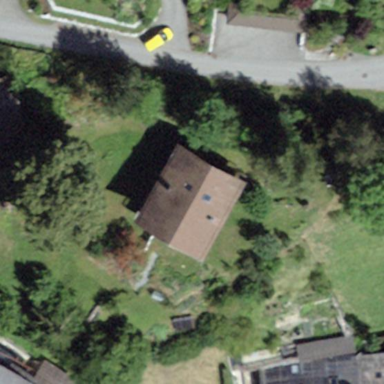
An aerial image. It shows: Detached building.